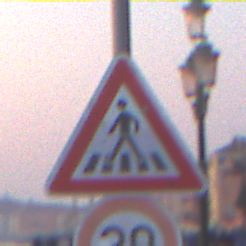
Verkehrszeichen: FussgaengerueberwegRechts
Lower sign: Geschwindigkeit30
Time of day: SunriseSunset
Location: Outdoor (Urban)
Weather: Clear
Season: NotSpecified
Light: Natural